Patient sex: F
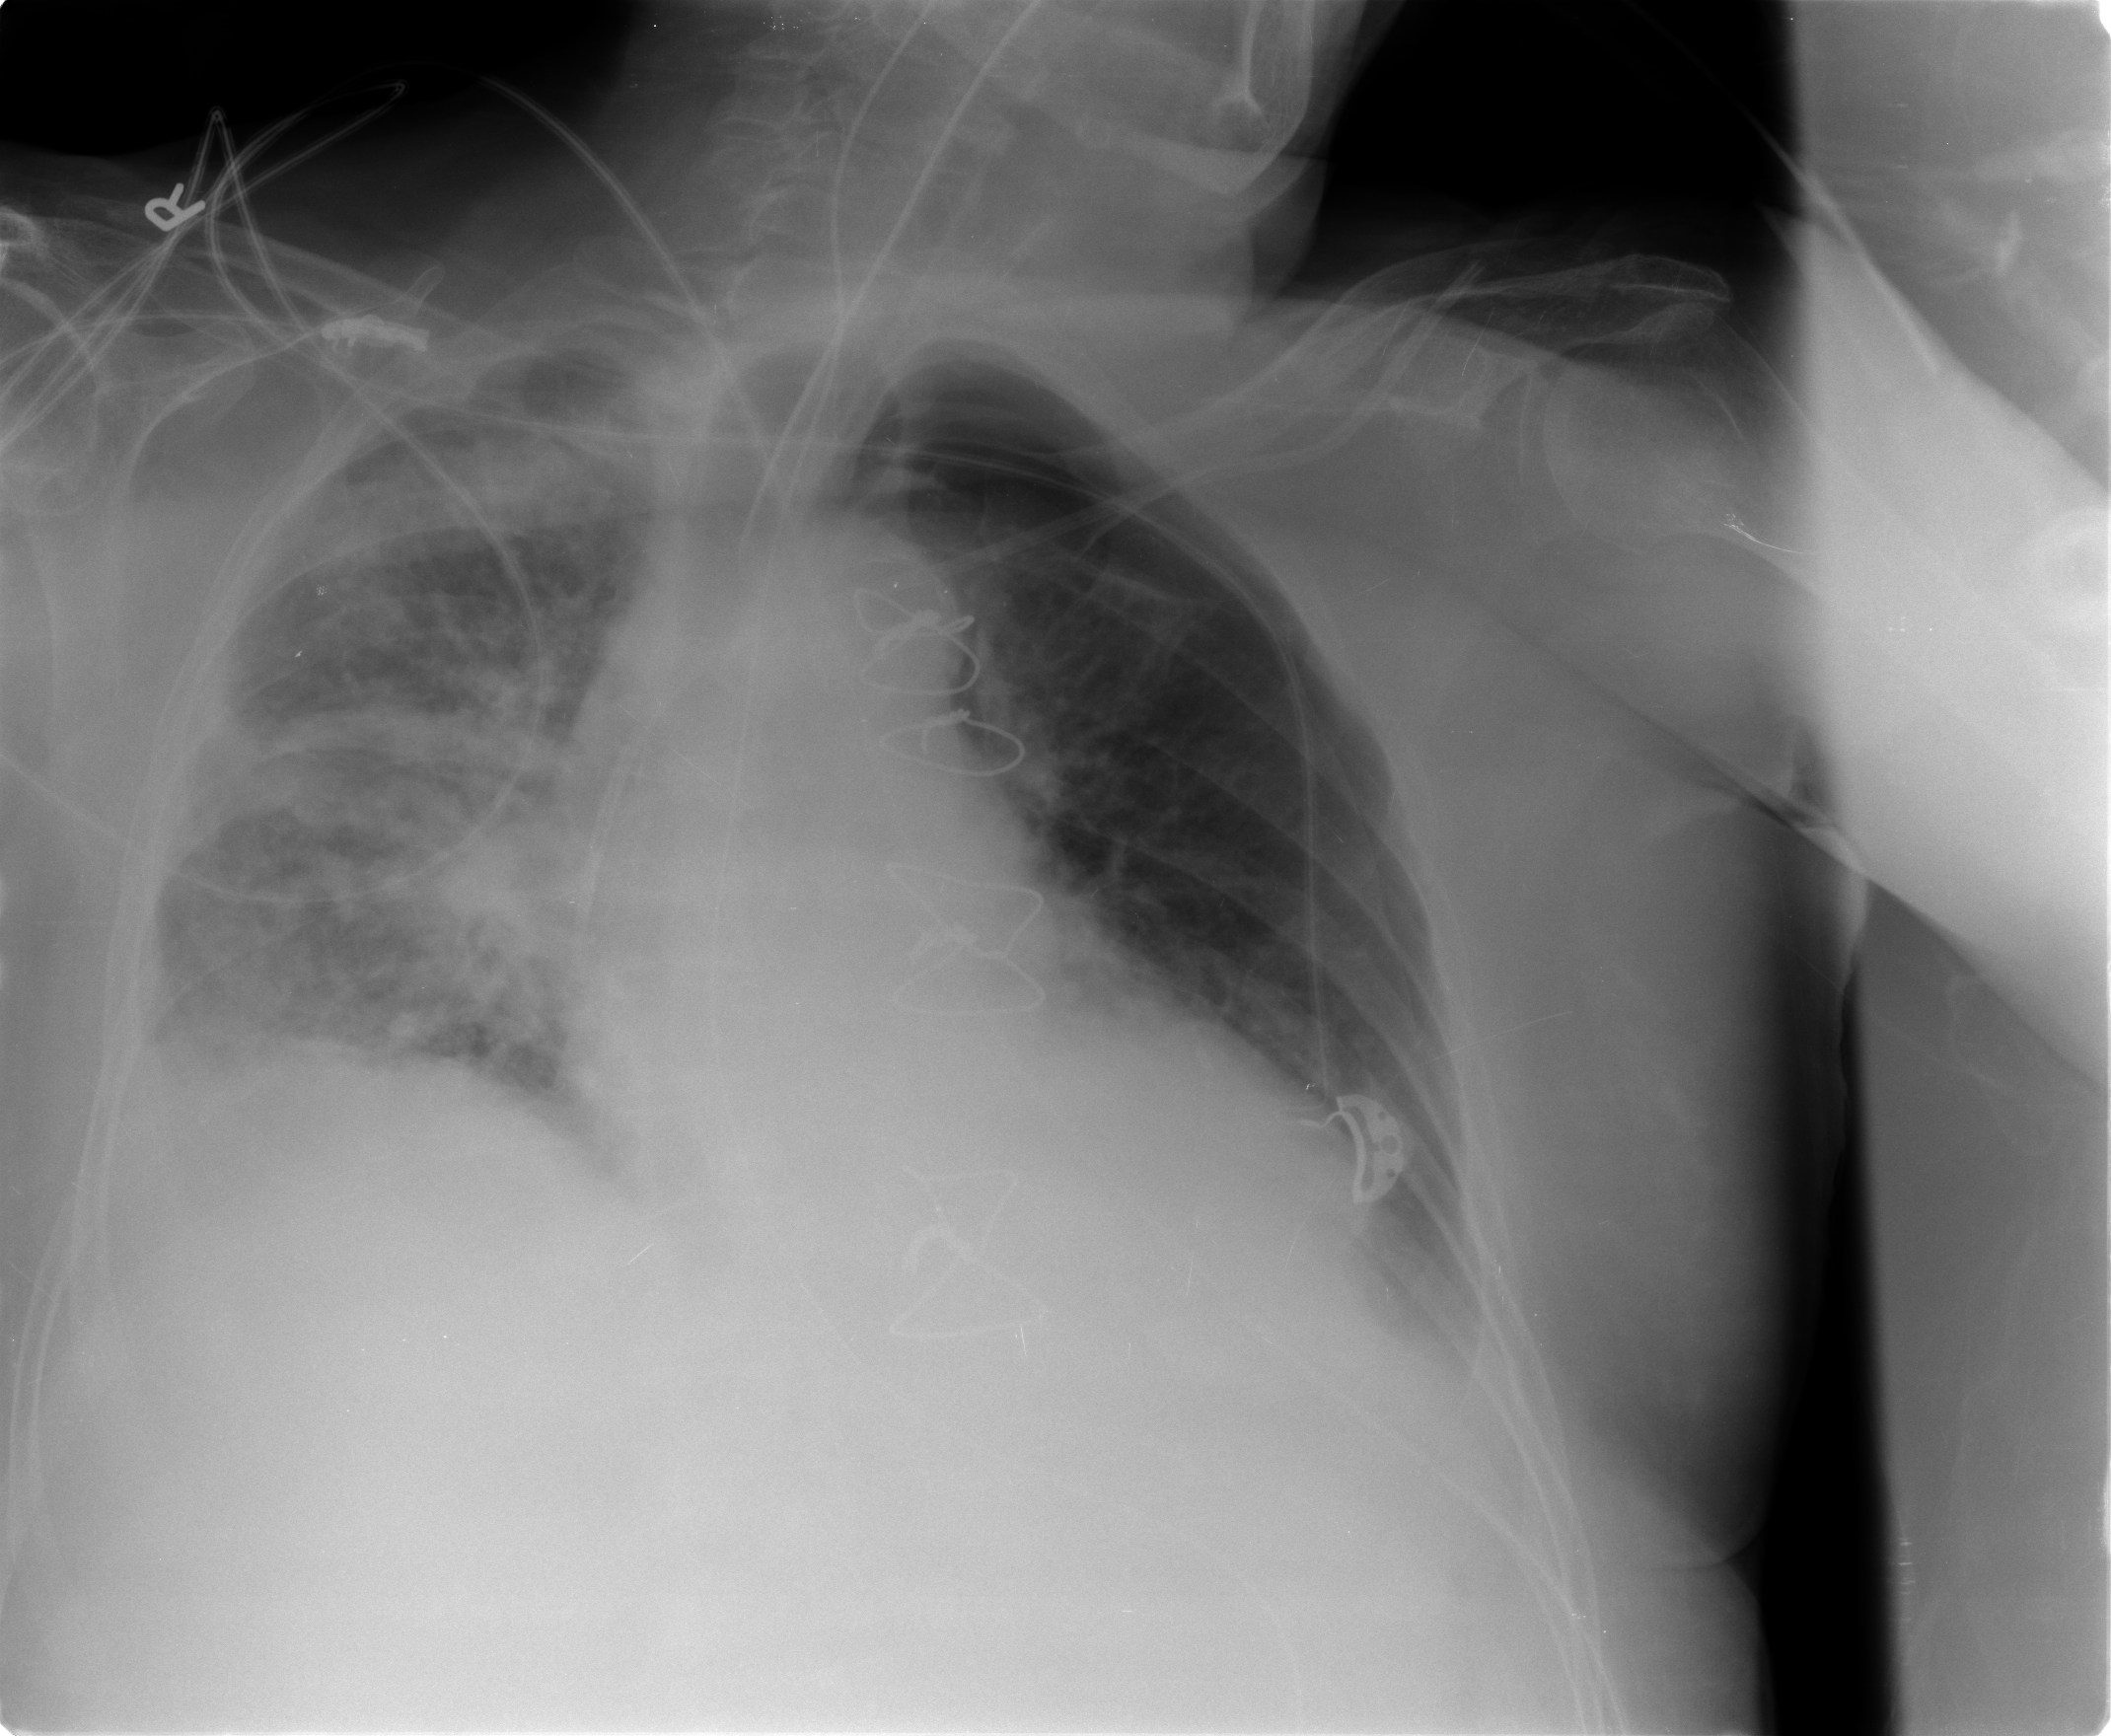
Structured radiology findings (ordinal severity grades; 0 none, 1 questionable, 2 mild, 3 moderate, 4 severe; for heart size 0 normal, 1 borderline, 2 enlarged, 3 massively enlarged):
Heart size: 0
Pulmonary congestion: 3
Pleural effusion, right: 2
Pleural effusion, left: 1
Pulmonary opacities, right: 3
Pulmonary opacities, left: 2
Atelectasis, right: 2
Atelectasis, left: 1